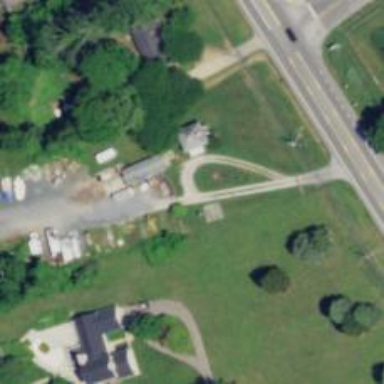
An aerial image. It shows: Driveway.